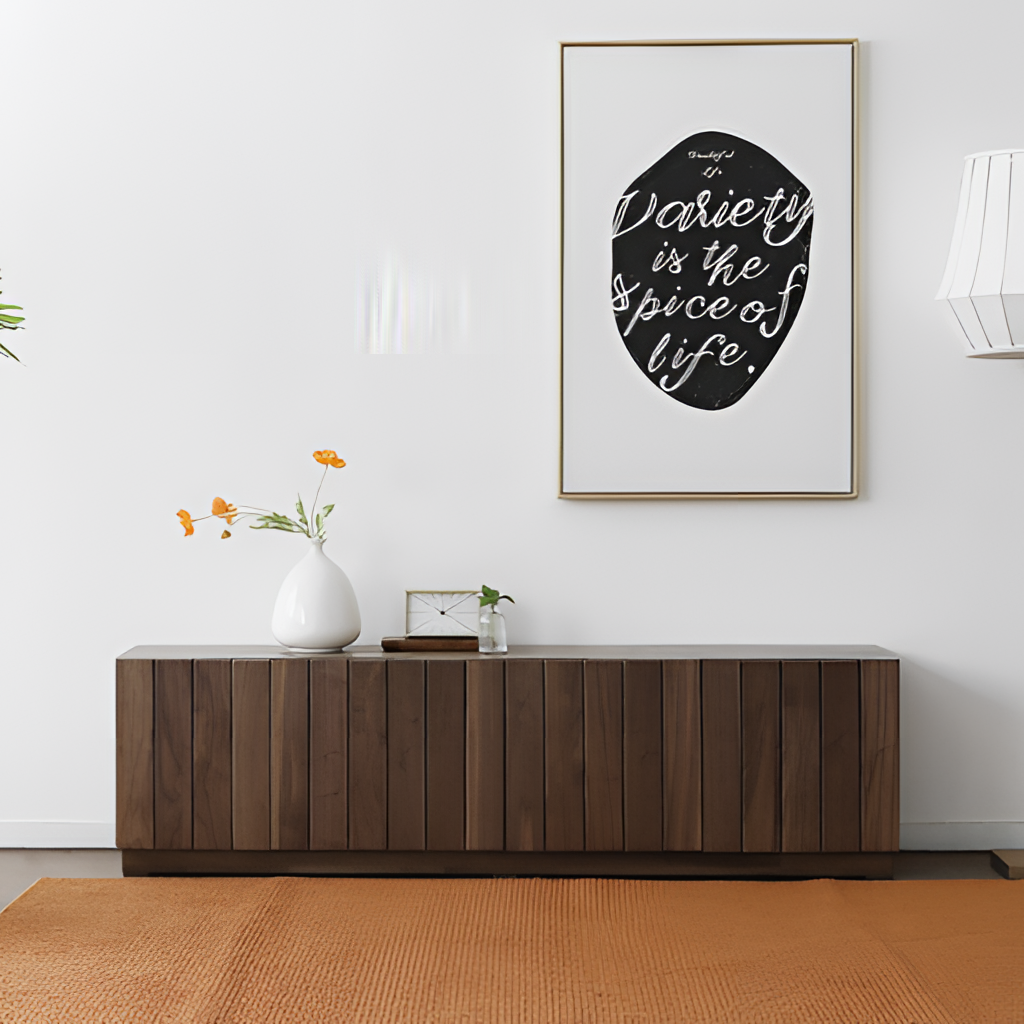
living room, wood console table, minimalist, fabric flooring, with textured pattern, white paint wallpaper, with solid pattern